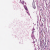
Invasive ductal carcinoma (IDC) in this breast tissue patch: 0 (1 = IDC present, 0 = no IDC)